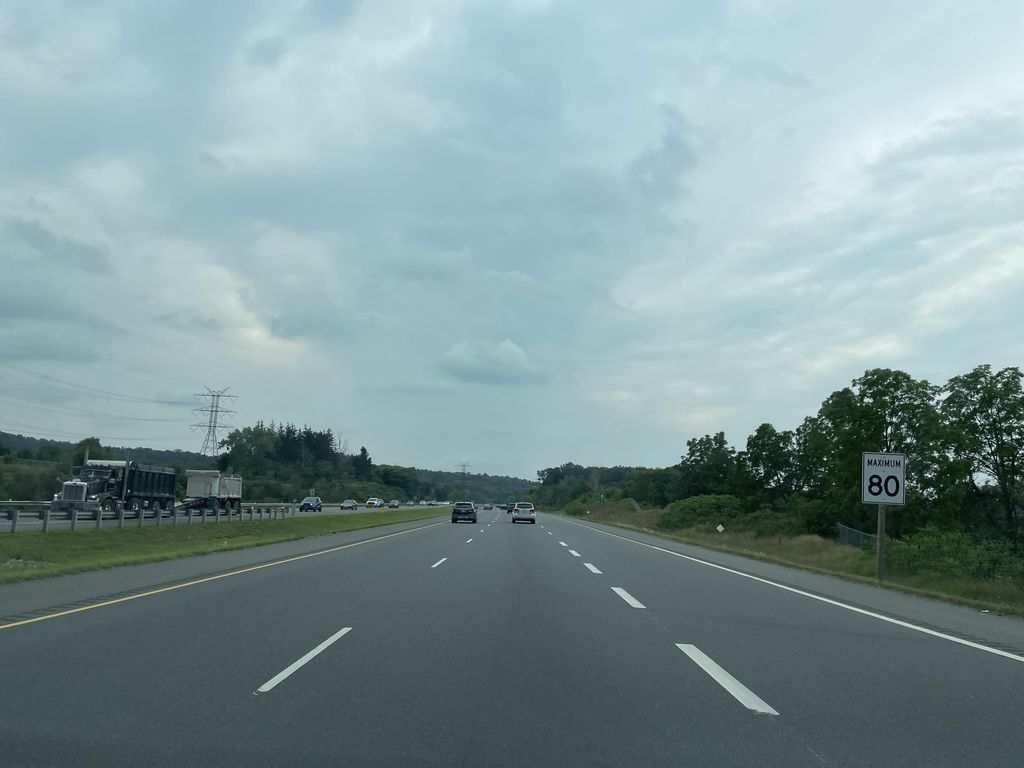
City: hamilton